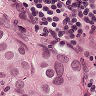
Metastatic tissue present: yes